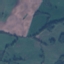
Label: Pasture